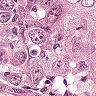
Metastatic tissue present: yes